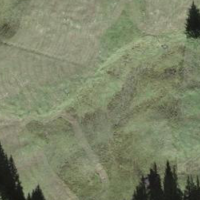
EUNIS habitat code: 23
Species observed at this site:
Miramella alpina
Roeseliana roeselii